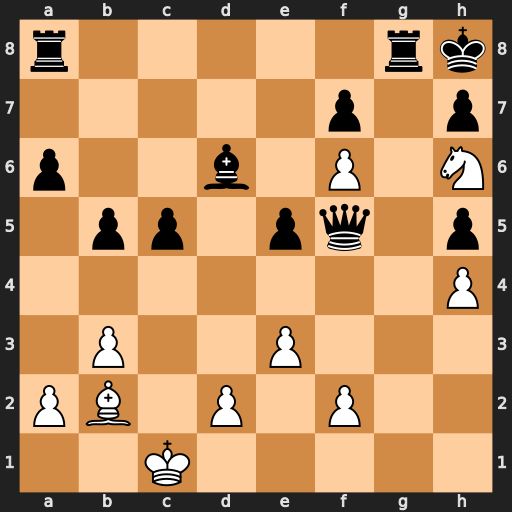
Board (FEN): r5rk/5p1p/p2b1P1N/1pp1pq1p/7P/1P2P3/PB1P1P2/2K5
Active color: w
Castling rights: -
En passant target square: -
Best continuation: Nxf7#